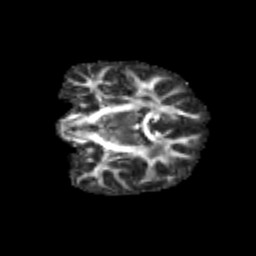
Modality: FA
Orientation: coronal
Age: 12
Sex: male
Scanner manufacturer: siemens
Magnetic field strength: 3 T
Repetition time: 3.8 s
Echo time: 0.07 s